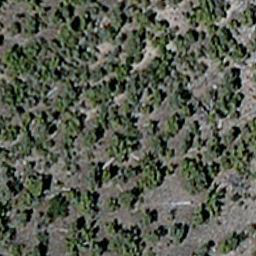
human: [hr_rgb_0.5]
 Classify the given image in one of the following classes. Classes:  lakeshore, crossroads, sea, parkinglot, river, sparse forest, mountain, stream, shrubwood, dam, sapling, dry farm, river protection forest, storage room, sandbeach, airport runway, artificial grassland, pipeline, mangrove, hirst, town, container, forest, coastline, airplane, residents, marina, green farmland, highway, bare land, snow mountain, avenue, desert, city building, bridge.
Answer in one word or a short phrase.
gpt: sparse forest